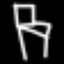
Label: chair